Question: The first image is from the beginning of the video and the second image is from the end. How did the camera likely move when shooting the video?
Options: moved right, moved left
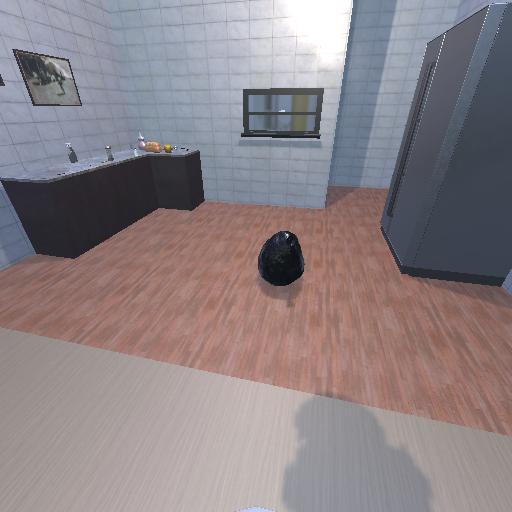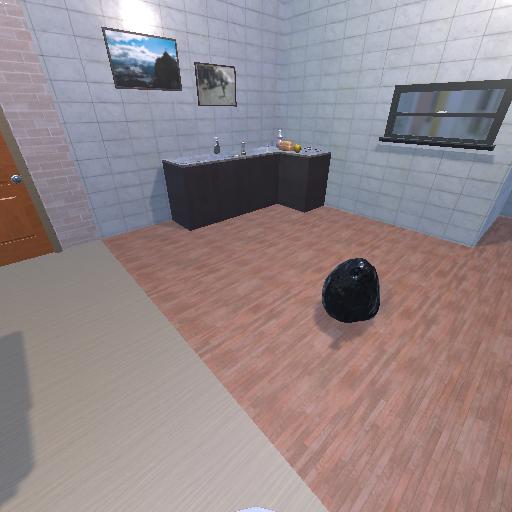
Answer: moved right